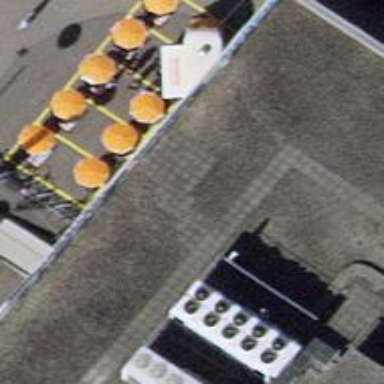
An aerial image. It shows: Charging station.